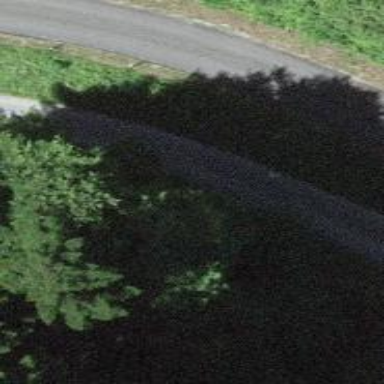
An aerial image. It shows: Service road with paved surface.